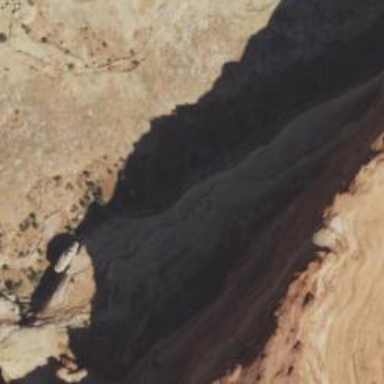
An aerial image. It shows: Natural cliff.